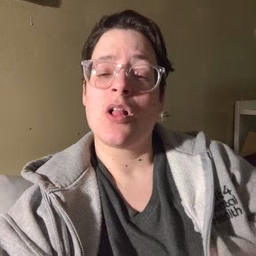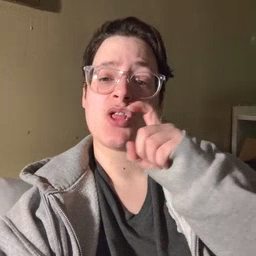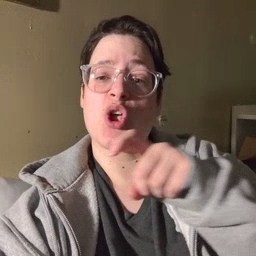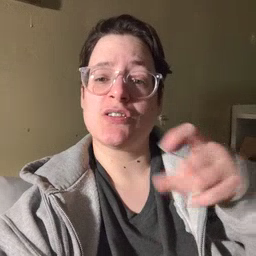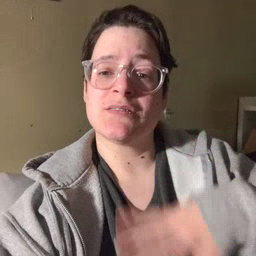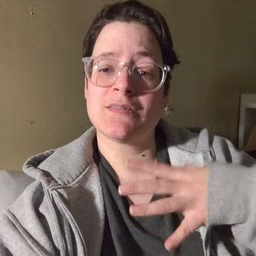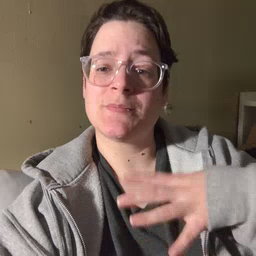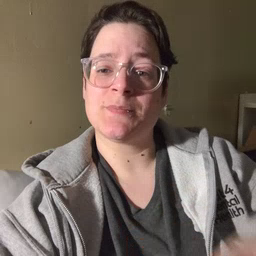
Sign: closet